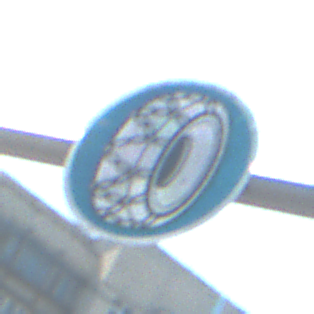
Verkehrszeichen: SchneekettenVorgeschrieben
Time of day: Midday
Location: Outdoor (Urban)
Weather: Clear
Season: NotSpecified
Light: Natural